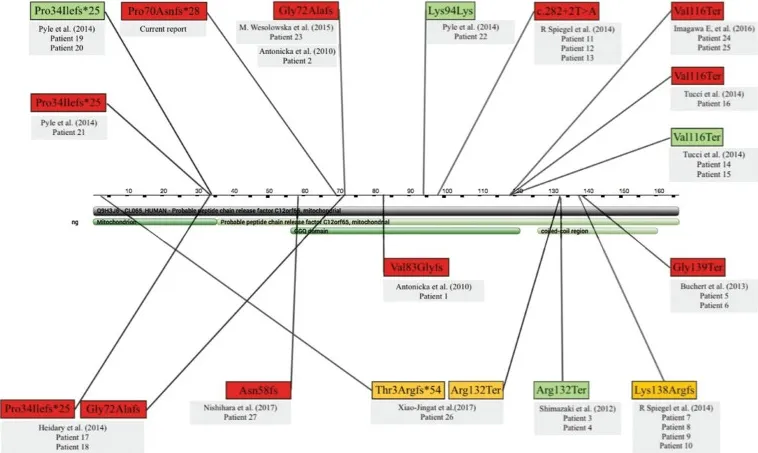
Protein structure and distribution of variants in the
C12orf65 gene. The yellow boxes represent the variants
described in patients with mild phenotypes, the red boxes the variants in
patients with severe phenotype, and the green boxes the variants in patients in
whom it was not possible to classify disease severity based on the available
clinical information. If just one variant is associated with one patient it was
found in the homozygous state; two variants linked to one patient indicates
compound heterozygosis. Patients are numbered as in.
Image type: pathology (immunostaining)